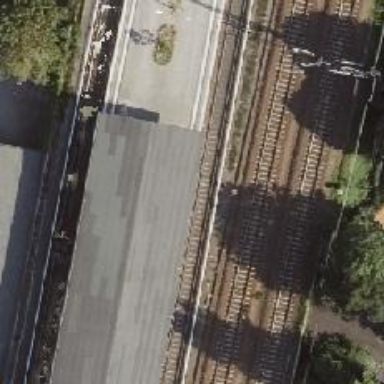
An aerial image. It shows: Close-up of railway platform edge.